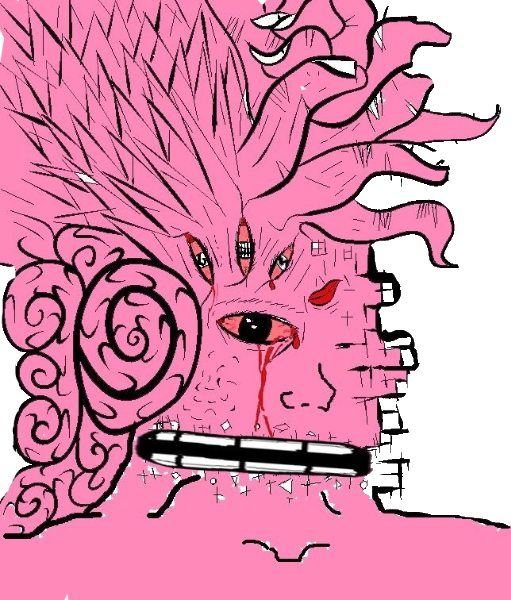
Label: 5_Rage